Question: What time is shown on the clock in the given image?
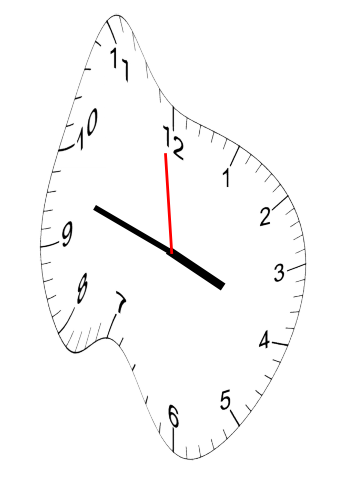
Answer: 03:47:59